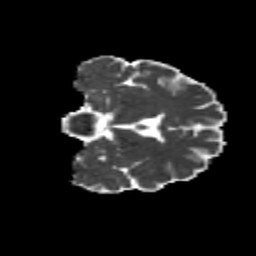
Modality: MD
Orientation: coronal
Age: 25
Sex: male
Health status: healthy
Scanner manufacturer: siemens
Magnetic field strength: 3 T
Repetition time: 8.6 s
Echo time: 0.095 s